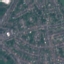
Land use / land cover: Residential